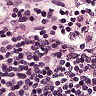
Metastatic tissue present: no